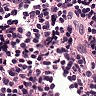
Metastatic tissue present: no